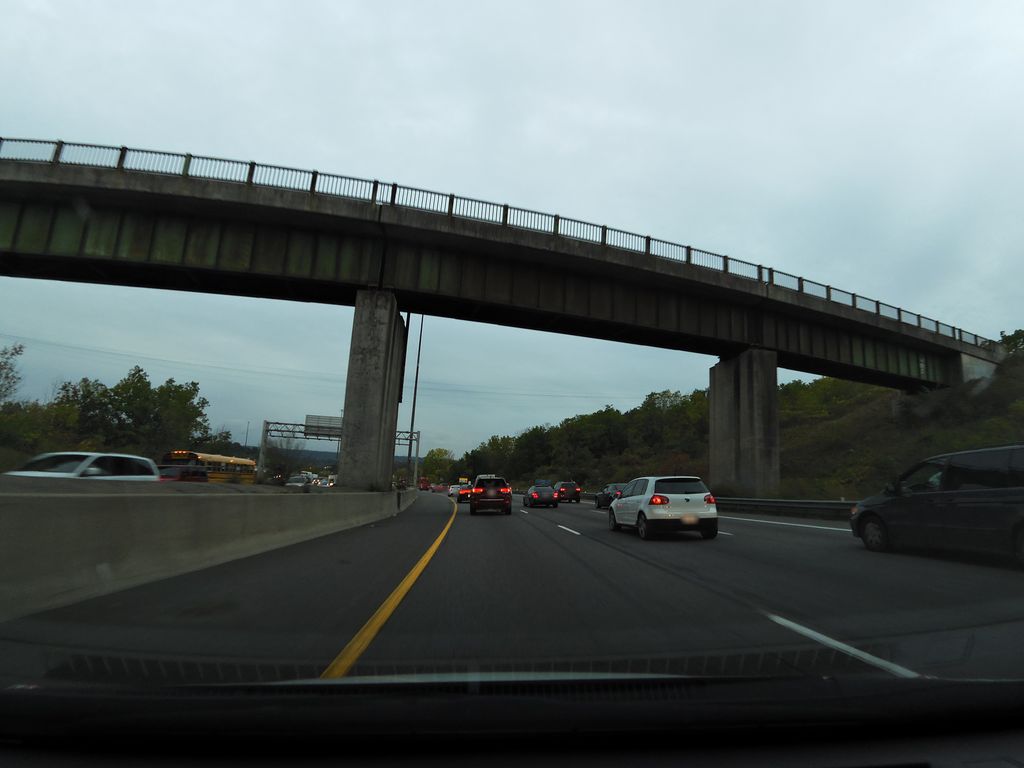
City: hamilton